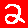
Digit: 2